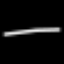
Label: line